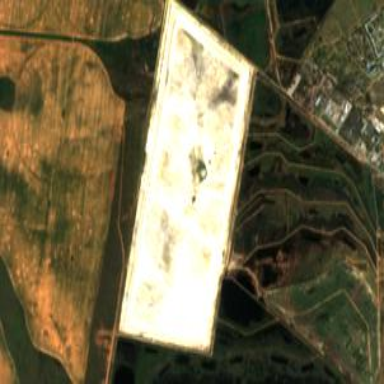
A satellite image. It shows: Tailings reservoir in landfill area.